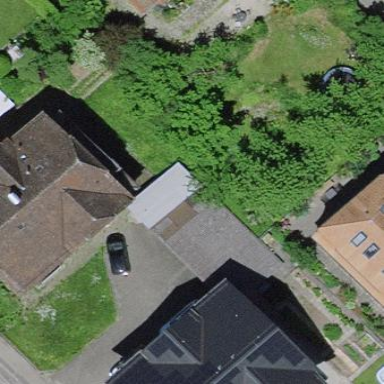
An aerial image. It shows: Garage building.